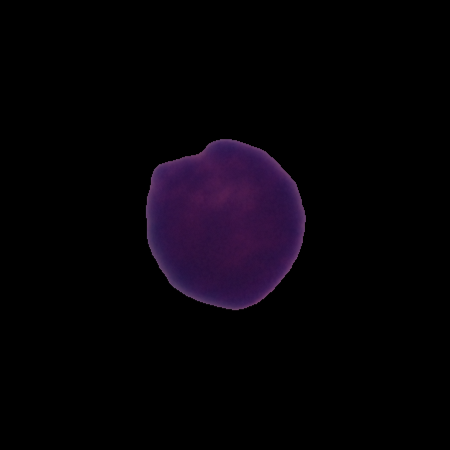
Label: healthy